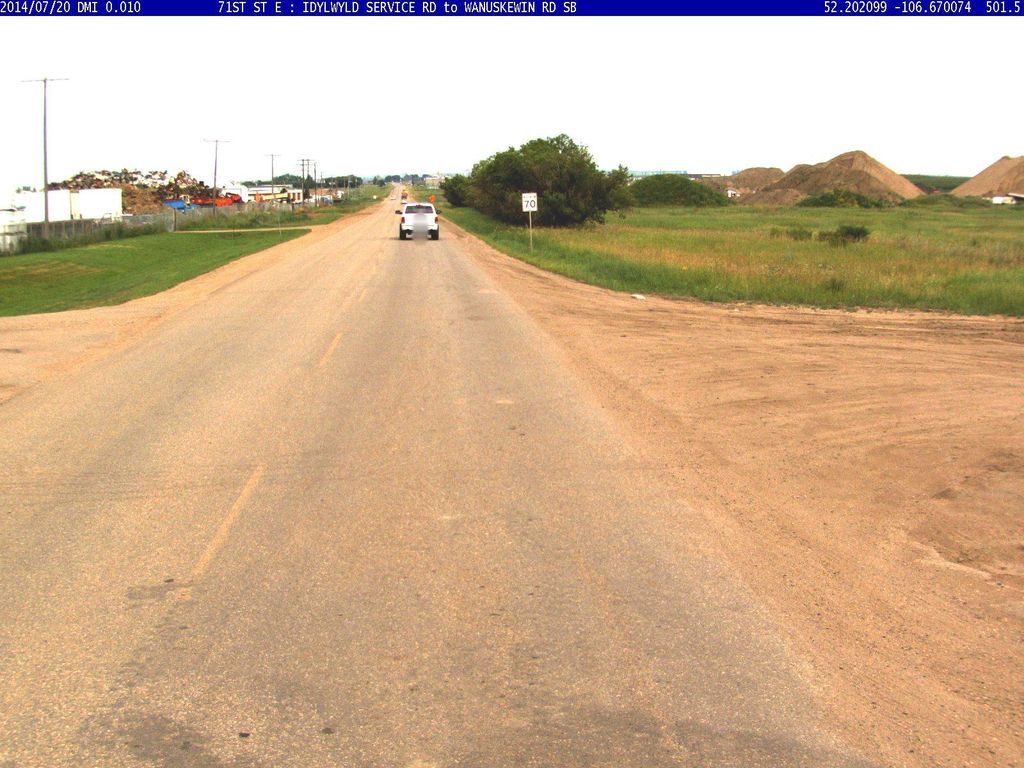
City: saskatoon